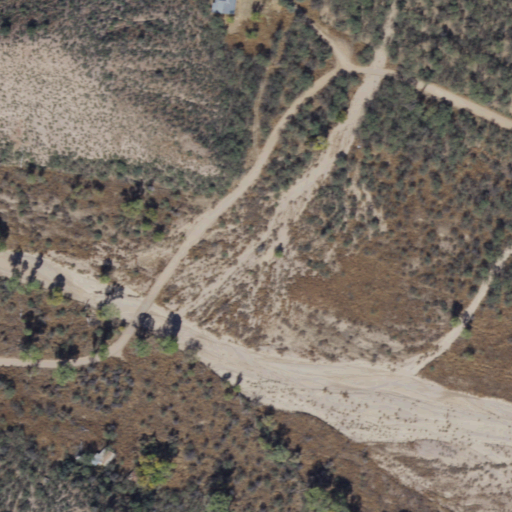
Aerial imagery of valley in Arizona named Stowe Gulch containing shrub, woody wetlands, herbaceous wetlands, and open development